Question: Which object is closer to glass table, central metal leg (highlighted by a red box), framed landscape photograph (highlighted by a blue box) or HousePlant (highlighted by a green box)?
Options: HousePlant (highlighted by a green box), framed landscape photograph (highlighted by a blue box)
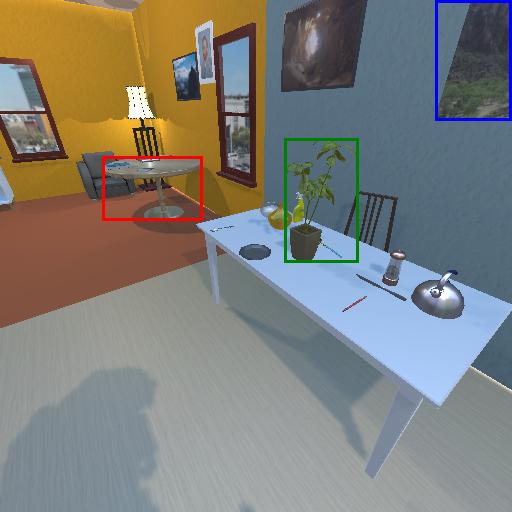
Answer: HousePlant (highlighted by a green box)